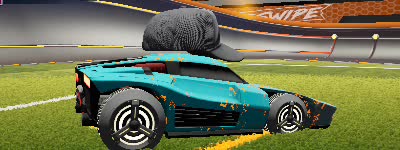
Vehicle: breakout